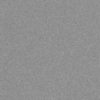
Label: dusty